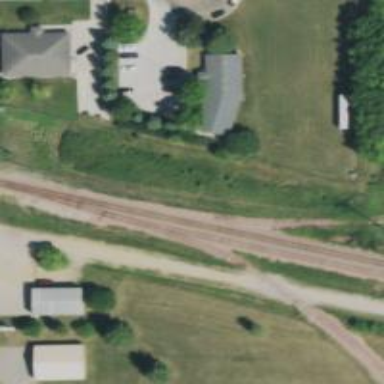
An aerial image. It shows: Disused railway spur line.